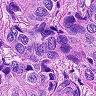
Metastatic tissue present: yes